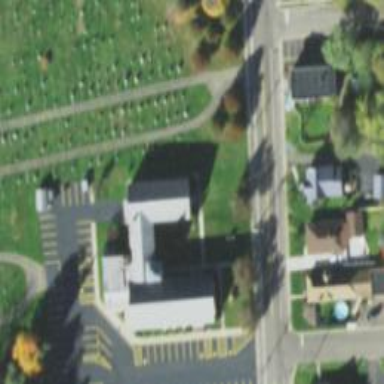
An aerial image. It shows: Building serving as place of worship.